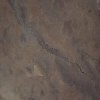
Label: land